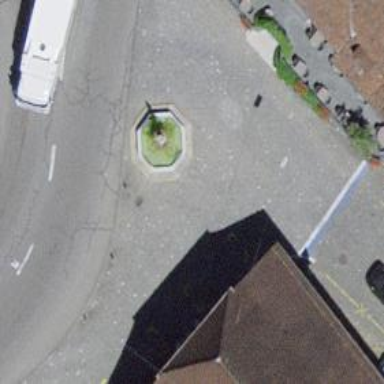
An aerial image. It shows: Beautiful fountain.